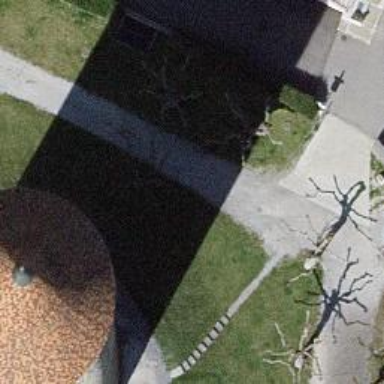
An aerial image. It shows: Tree in park.